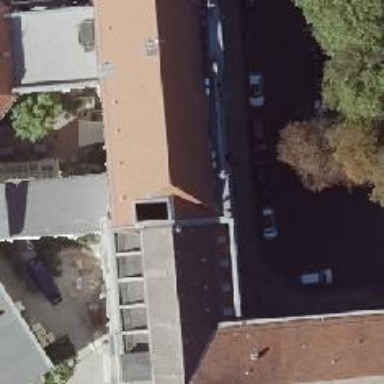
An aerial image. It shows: View of roof edge.